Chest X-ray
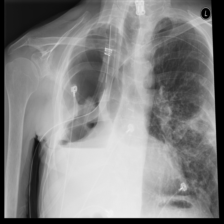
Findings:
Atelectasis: negative
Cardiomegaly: negative
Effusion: negative
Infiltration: positive
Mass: negative
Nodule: negative
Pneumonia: negative
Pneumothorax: negative
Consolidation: negative
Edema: negative
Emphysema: negative
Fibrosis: negative
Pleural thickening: negative
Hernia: negative